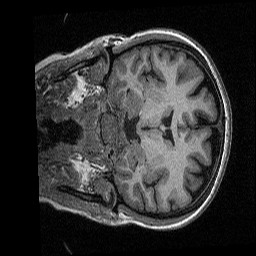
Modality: T1w
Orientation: coronal
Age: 32
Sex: female
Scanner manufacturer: siemens
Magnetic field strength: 3 T
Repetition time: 2.3 s
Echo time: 0.00298 s